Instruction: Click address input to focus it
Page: traveler
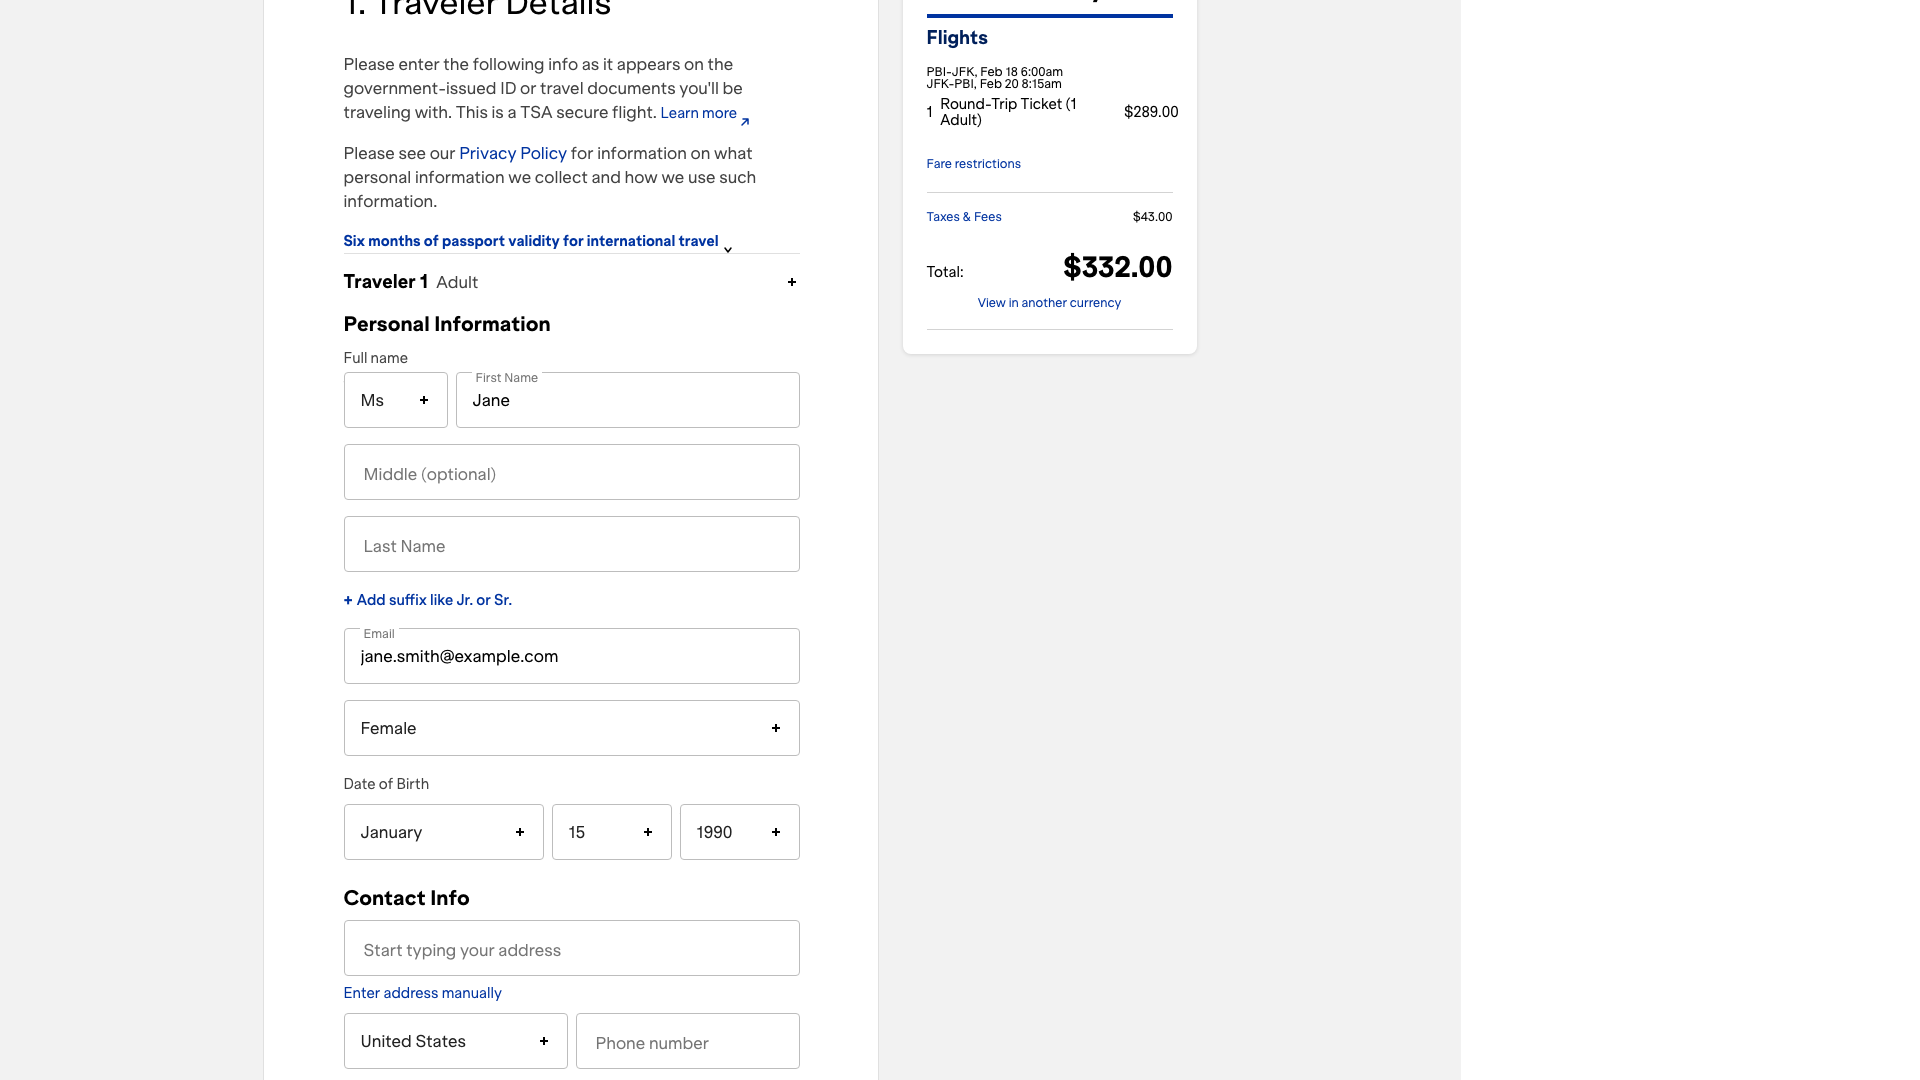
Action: click